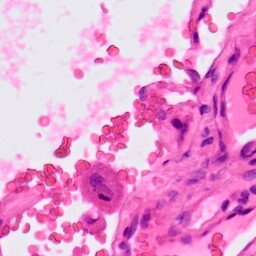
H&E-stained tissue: Lung